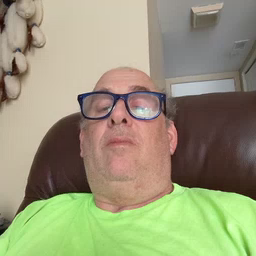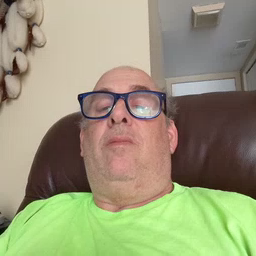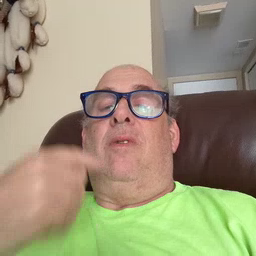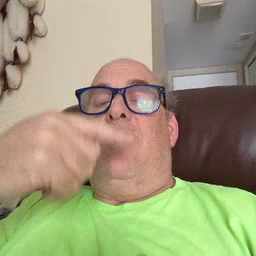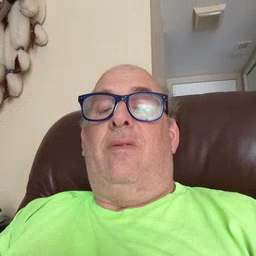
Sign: face